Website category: sports
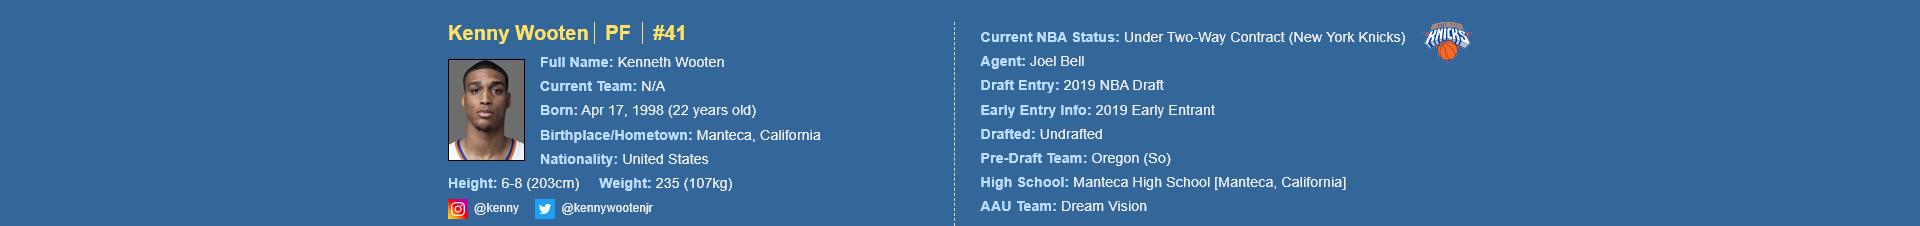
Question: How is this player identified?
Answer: Kenny Wooten

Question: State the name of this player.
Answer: Kenny Wooten

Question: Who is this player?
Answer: Kenny Wooten

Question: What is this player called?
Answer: Kenny Wooten

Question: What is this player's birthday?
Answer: Apr 17, 1998

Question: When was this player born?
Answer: Apr 17, 1998

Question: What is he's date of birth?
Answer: Apr 17, 1998

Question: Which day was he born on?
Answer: Apr 17, 1998

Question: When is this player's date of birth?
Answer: Apr 17, 1998

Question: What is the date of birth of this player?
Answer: Apr 17, 1998

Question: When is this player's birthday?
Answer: Apr 17, 1998

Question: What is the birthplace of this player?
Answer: Manteca, California

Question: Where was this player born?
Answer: Manteca, California

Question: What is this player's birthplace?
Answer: Manteca, California

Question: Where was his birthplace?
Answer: Manteca, California

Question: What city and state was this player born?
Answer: Manteca, California

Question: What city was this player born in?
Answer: Manteca, California

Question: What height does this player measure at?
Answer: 6-8 (203cm)

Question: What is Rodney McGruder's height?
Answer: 6-8 (203cm)

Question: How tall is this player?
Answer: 6-8 (203cm)

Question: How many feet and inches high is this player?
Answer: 6-8 (203cm)

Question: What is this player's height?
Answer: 6-8 (203cm)

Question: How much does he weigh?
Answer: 235 (107kg)

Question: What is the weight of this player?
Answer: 235 (107kg)

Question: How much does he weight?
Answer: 235 (107kg)

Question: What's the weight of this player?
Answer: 235 (107kg)

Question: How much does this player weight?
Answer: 235 (107kg)

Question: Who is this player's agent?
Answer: Joel Bell

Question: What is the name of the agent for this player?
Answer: Joel Bell

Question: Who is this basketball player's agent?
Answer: Joel Bell

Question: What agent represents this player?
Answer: Joel Bell

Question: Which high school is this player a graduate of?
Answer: Manteca High School

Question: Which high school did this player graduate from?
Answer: Manteca High School

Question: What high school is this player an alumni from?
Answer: Manteca High School

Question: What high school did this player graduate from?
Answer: Manteca High School

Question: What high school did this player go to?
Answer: Manteca High School

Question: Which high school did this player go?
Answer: Manteca High School